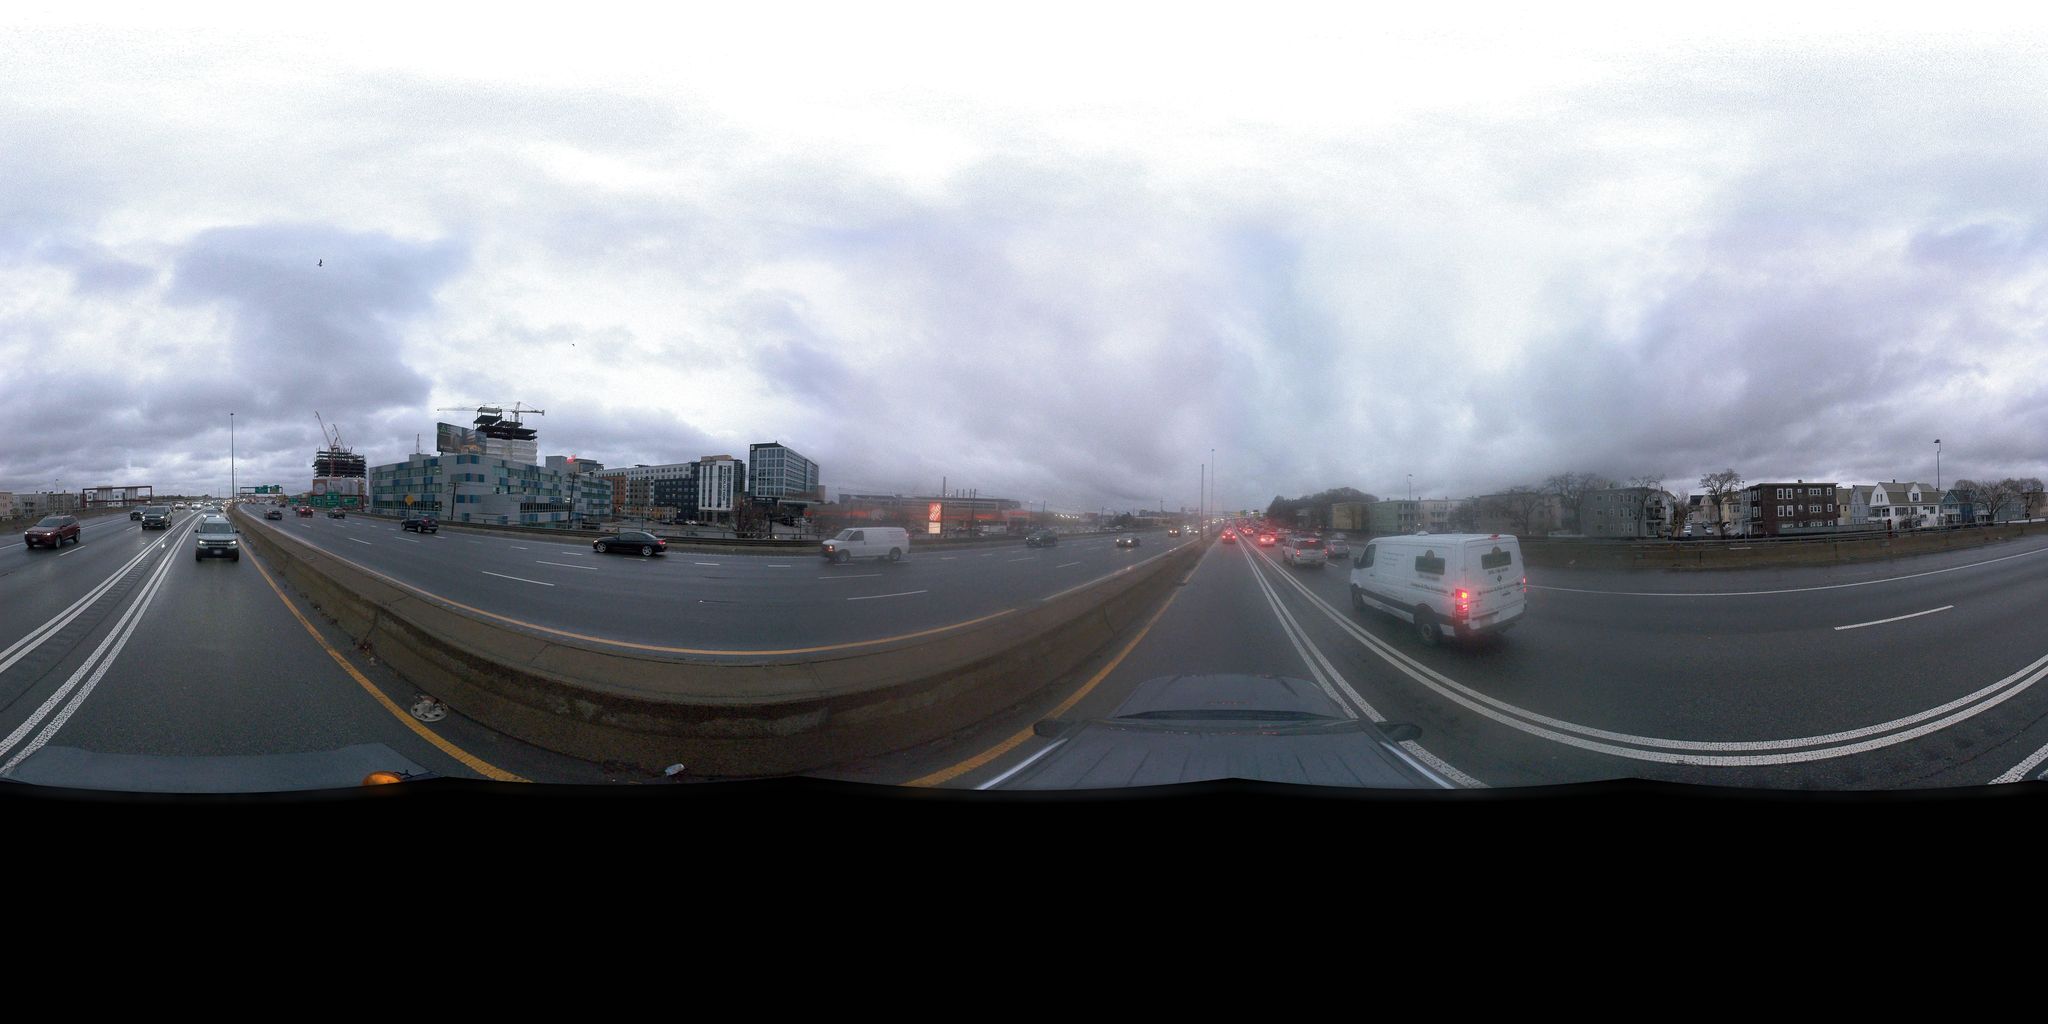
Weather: cloudy
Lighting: day
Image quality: slightly poor
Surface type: driving surface
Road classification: motorway
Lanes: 1
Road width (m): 61.0
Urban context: urban centre
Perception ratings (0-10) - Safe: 1.28, Lively: 0.77, Beautiful: 1.9, Boring: 1.8, Depressing: 5, Wealthy: 3.57